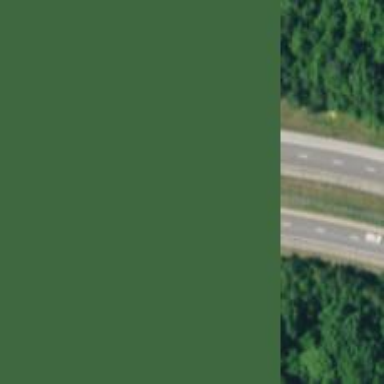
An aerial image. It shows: Trunk highway.